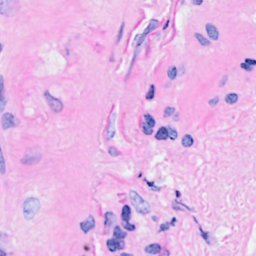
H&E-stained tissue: Breast